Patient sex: F
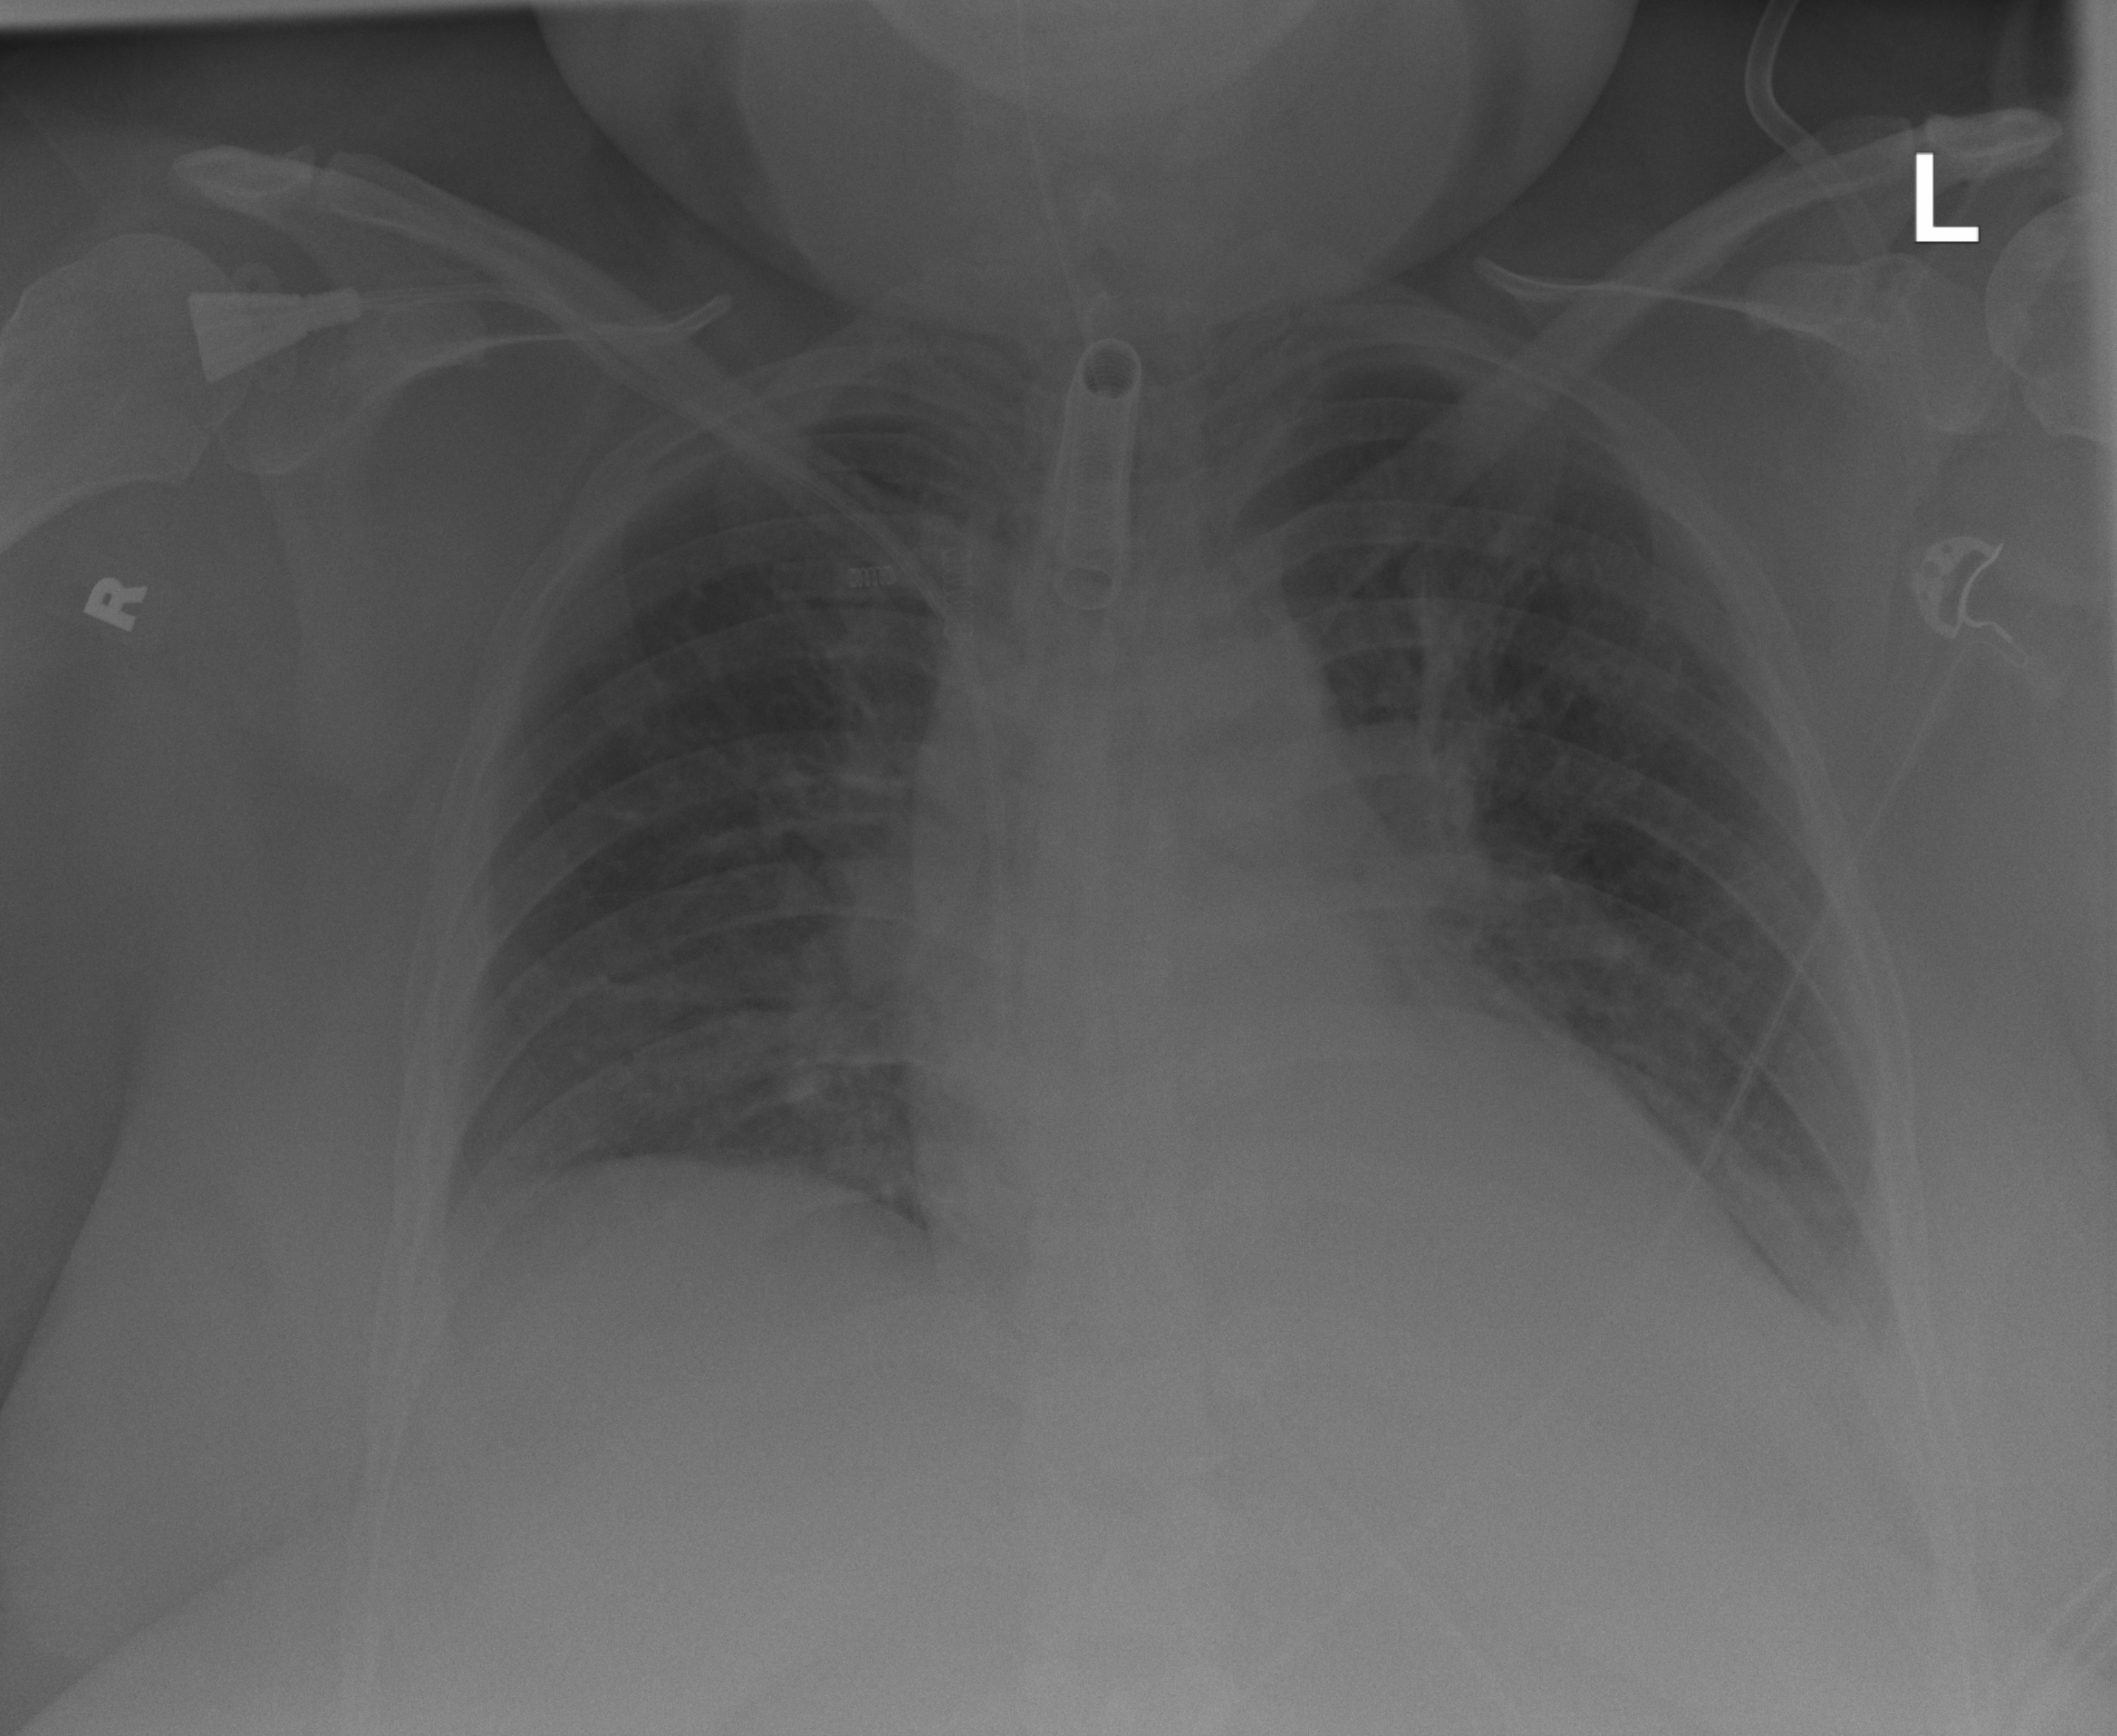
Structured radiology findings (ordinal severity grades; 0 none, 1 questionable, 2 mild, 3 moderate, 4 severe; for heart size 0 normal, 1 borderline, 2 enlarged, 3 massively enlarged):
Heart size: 1
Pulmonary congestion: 1
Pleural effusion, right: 0
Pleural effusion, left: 2
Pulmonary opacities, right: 2
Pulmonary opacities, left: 2
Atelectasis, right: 2
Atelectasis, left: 2